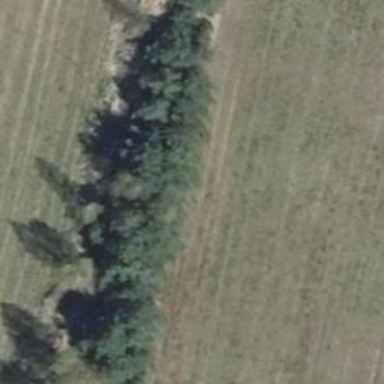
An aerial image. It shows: Row of trees in natural setting.